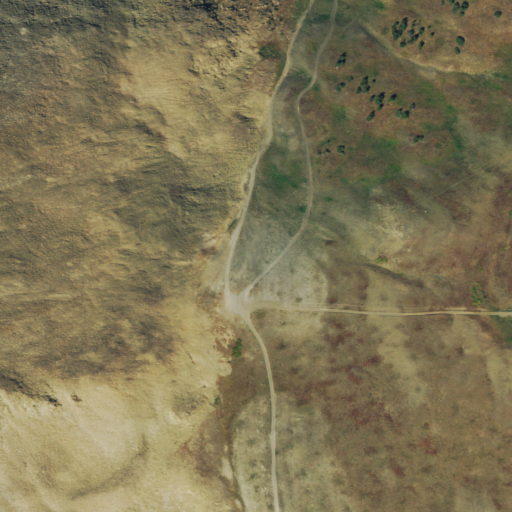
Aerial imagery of gap in Colorado named Napoleon Pass containing shrub, grassland, and barren land